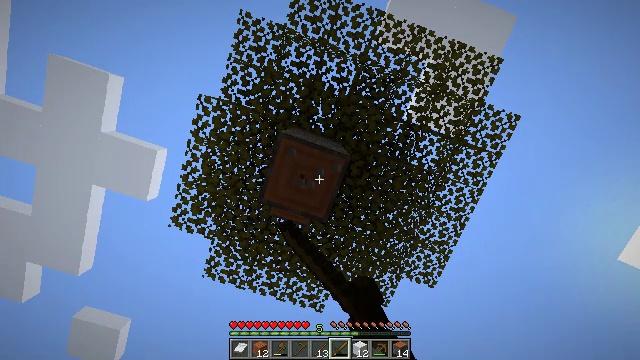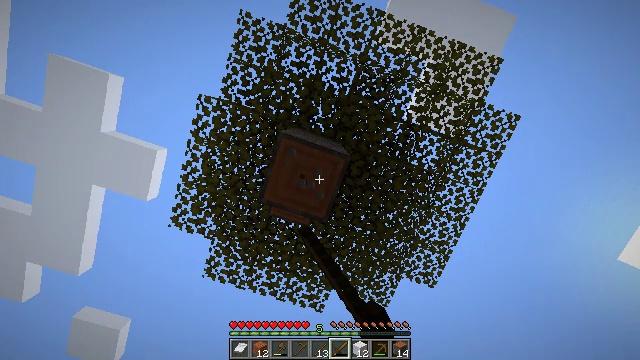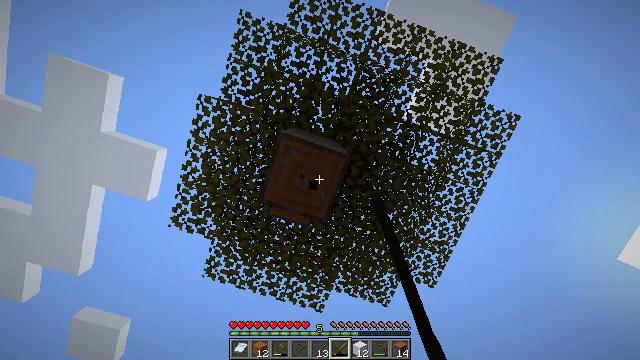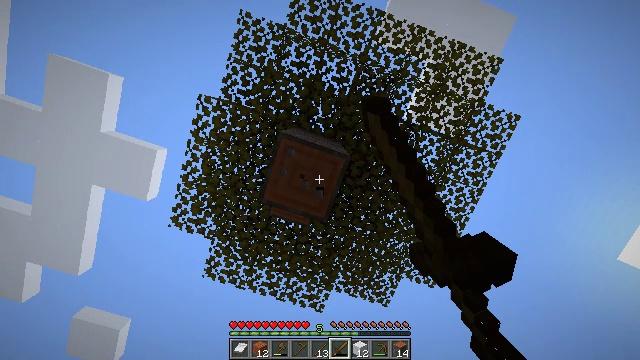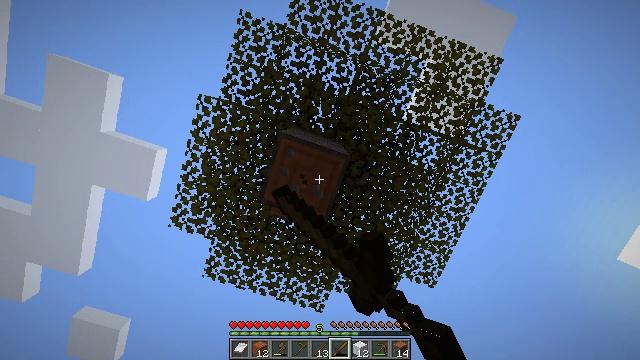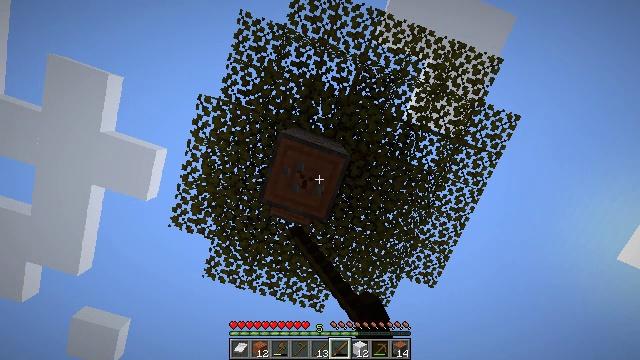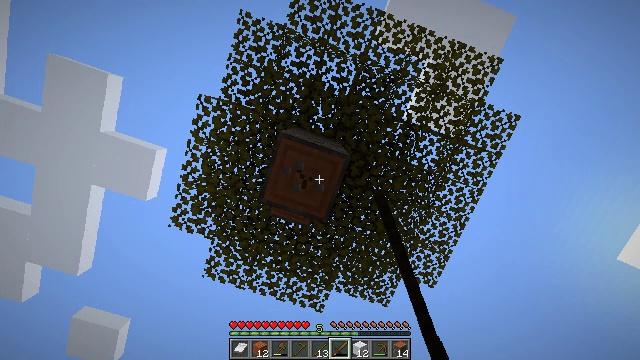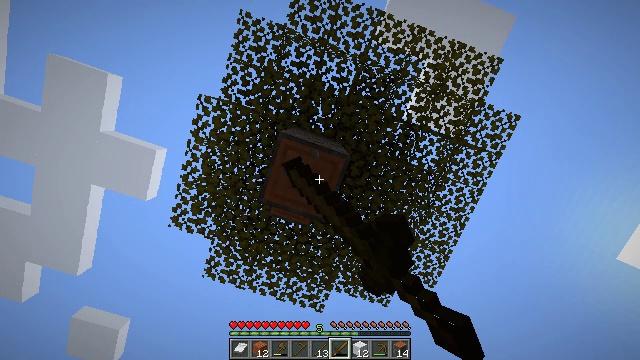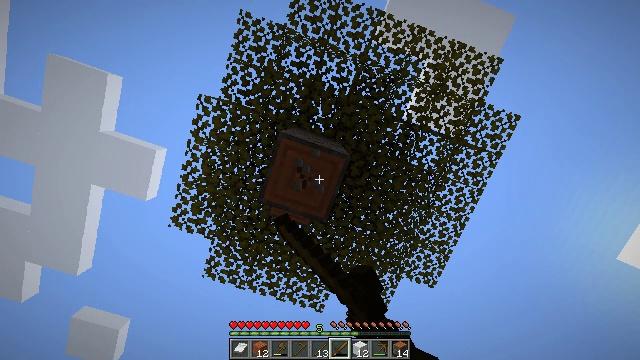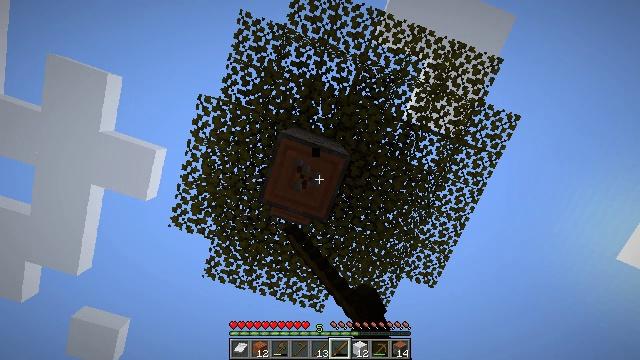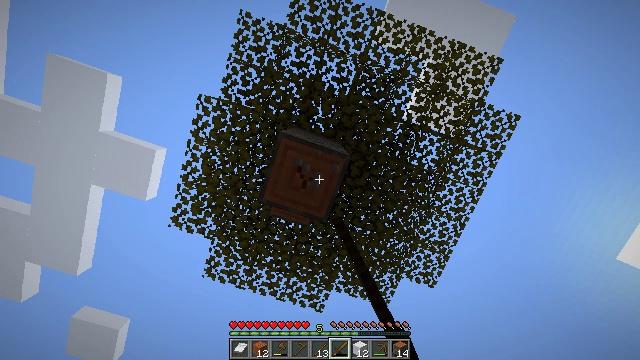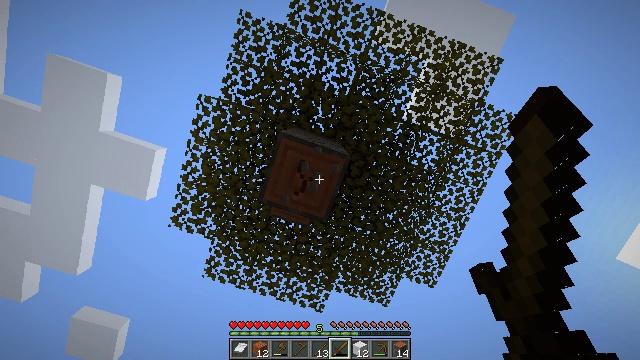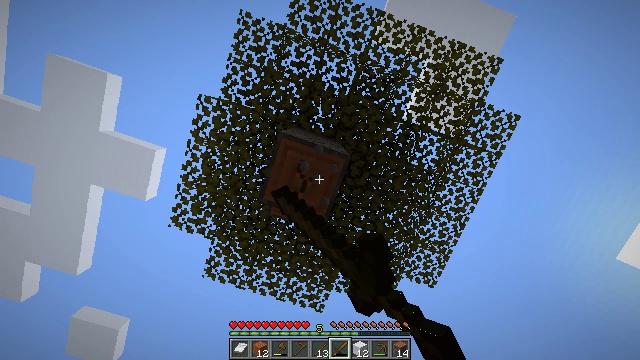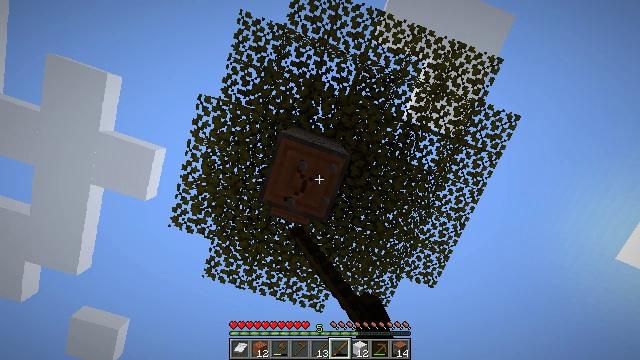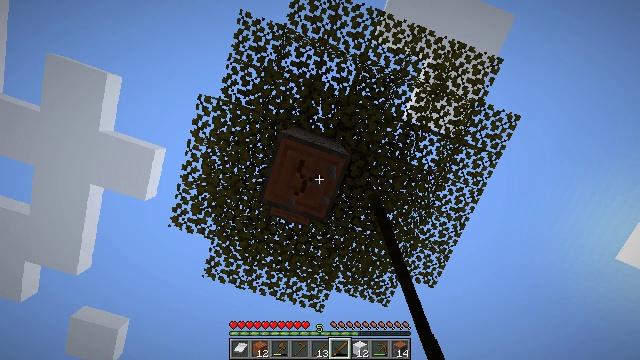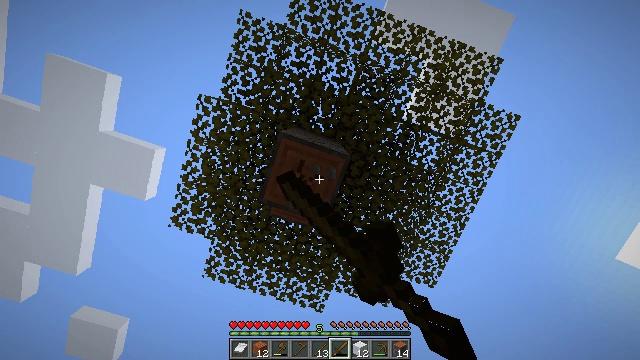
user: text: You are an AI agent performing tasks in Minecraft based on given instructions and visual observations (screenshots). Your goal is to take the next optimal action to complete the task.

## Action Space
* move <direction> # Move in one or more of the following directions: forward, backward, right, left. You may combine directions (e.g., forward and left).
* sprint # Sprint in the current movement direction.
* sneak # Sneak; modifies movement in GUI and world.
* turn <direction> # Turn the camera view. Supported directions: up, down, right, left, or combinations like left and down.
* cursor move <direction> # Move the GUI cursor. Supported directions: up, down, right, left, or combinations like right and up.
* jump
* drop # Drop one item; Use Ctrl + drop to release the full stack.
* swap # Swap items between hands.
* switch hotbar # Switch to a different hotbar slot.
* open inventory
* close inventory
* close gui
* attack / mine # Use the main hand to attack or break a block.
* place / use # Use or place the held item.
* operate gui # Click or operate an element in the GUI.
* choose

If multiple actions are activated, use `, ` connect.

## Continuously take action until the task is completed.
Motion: motion action
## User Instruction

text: Break the acacia log from the tree.
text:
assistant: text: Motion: attack / mine
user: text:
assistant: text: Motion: attack / mine
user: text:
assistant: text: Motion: attack / mine
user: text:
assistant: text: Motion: attack / mine
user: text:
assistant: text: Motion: attack / mine
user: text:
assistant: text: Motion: attack / mine
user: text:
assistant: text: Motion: attack / mine
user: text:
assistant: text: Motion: attack / mine
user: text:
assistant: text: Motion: attack / mine
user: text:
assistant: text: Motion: attack / mine
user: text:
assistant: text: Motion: attack / mine
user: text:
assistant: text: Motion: attack / mine
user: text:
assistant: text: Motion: attack / mine
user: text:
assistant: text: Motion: attack / mine
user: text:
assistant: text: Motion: attack / mine
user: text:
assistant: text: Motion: attack / mine
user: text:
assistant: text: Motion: attack / mine
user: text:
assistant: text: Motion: attack / mine
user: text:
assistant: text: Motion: attack / mine
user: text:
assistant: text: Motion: attack / mine
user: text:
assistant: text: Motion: attack / mine
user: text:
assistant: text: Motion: attack / mine
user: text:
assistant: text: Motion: attack / mine
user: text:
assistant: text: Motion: attack / mine
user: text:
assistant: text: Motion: attack / mine
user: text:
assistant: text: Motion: attack / mine
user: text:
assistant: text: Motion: attack / mine
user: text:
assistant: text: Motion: attack / mine
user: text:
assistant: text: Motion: attack / mine
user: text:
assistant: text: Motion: attack / mine